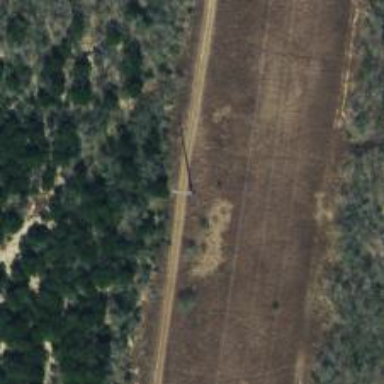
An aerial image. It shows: Power pole.